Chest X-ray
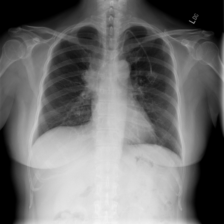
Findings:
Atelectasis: negative
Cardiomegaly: negative
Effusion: negative
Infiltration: negative
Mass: positive
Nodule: negative
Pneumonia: negative
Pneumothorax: negative
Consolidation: negative
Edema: negative
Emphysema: negative
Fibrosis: negative
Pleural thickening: negative
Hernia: negative